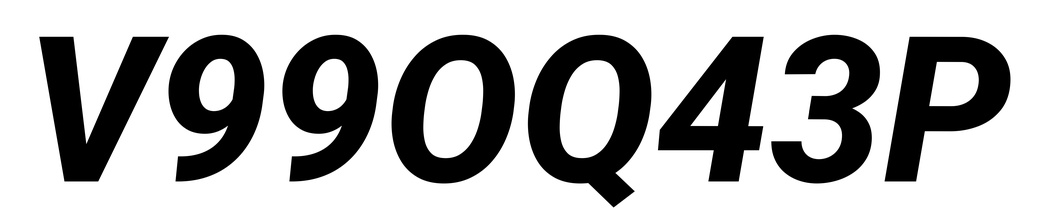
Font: Roboto-Italic_ExtraBold_Italic